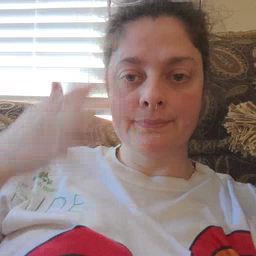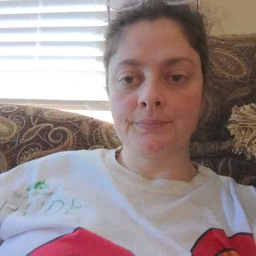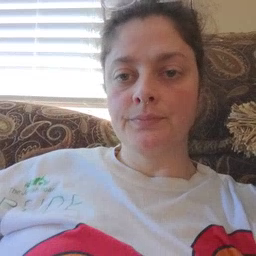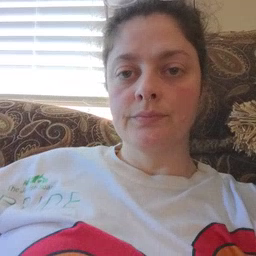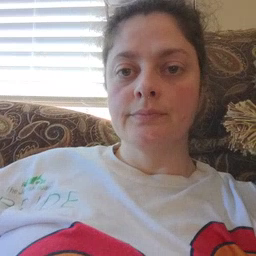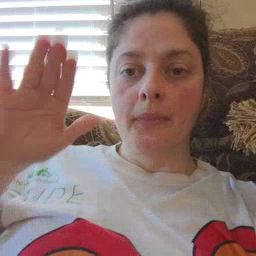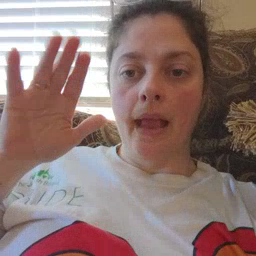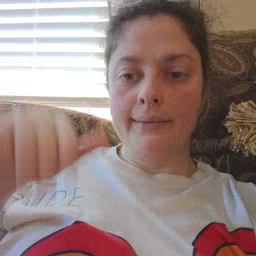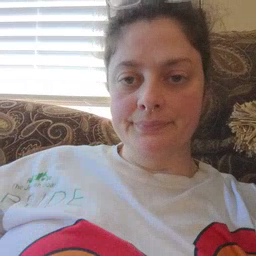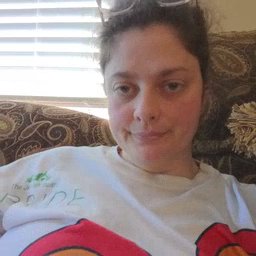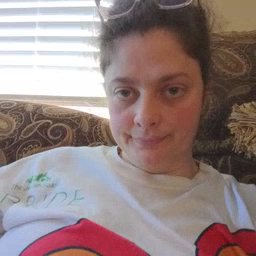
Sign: bye